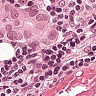
Metastatic tissue present: yes